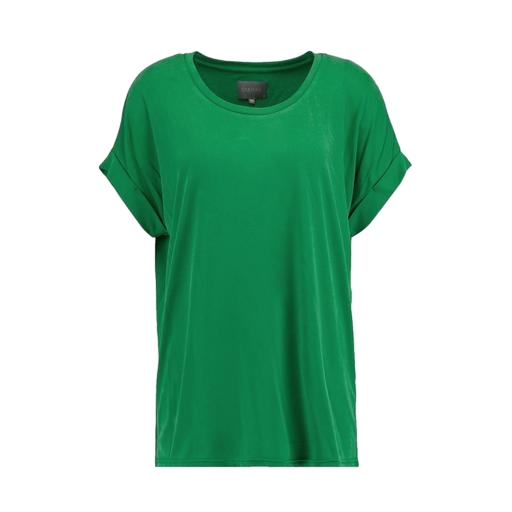
green short-sleeve top, green scoop-neck tee, green scoop neck t-shirt, white background